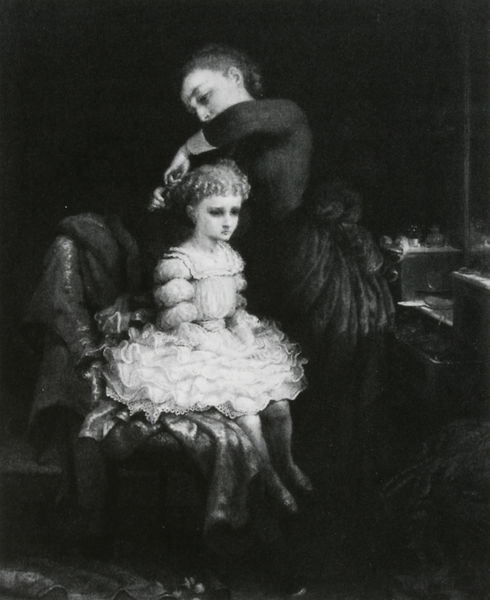
Titel: Beauty and Barberism
Künstler: Lilly Martin Spencer
Institution: unbekannt
Schlagwörter: dunkel, hand, weiß, menschen, mädchen, sitzen, frau, frisur, grau, haar, hell, kleid, licht, ohr, raum, schwarz, stuhl, tisch, zimmer, blick, rock, schleife, jung, arm, gesicht, spitze, stehen, ärmel, bildnis, hände, innenraum, portrait, porträt, rückenlehne, spiegel, haare, interieur, mantel, stoff, stoffe, tücher, innen, kind, mutter, locken, scheitel, seide, traurig, genre, beine, bein, kommode, schuhe, tüll, kamm, tischchen, zofe, rüschen, knie, flechten, schere, amme, bürgertum, puppe, bürste, frisiertisch, schneiden, zerstört, frisieren, kämmen, verschollen, lockenkopf, stecken, kleide, haareschneiden, friseuse, frisiersalon, lstuhl